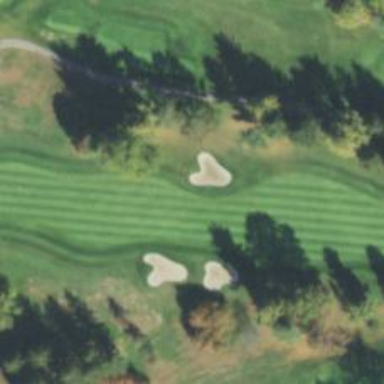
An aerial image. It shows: Golf hole.